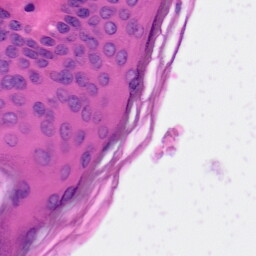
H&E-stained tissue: Skin